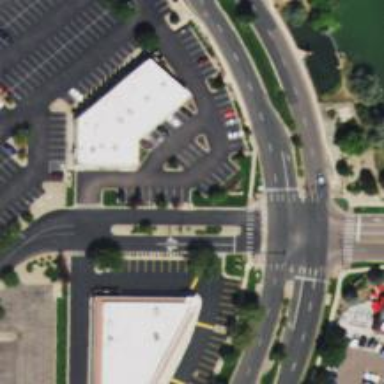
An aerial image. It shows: Footway crossing.